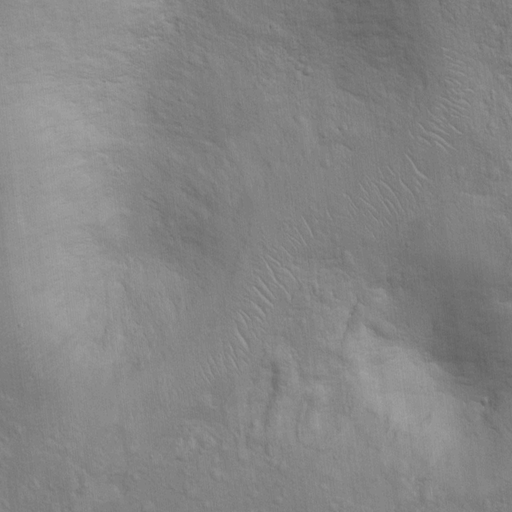
Objects detected: cone, cone